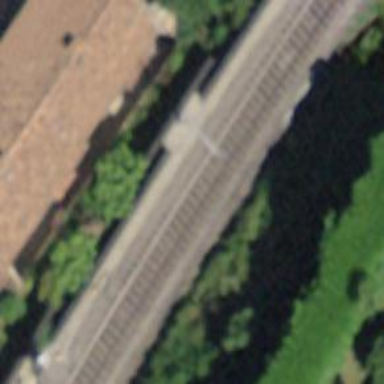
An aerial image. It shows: Single-track railway with electrified contact lines.